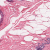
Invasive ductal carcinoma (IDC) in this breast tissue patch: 0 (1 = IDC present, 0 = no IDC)